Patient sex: M
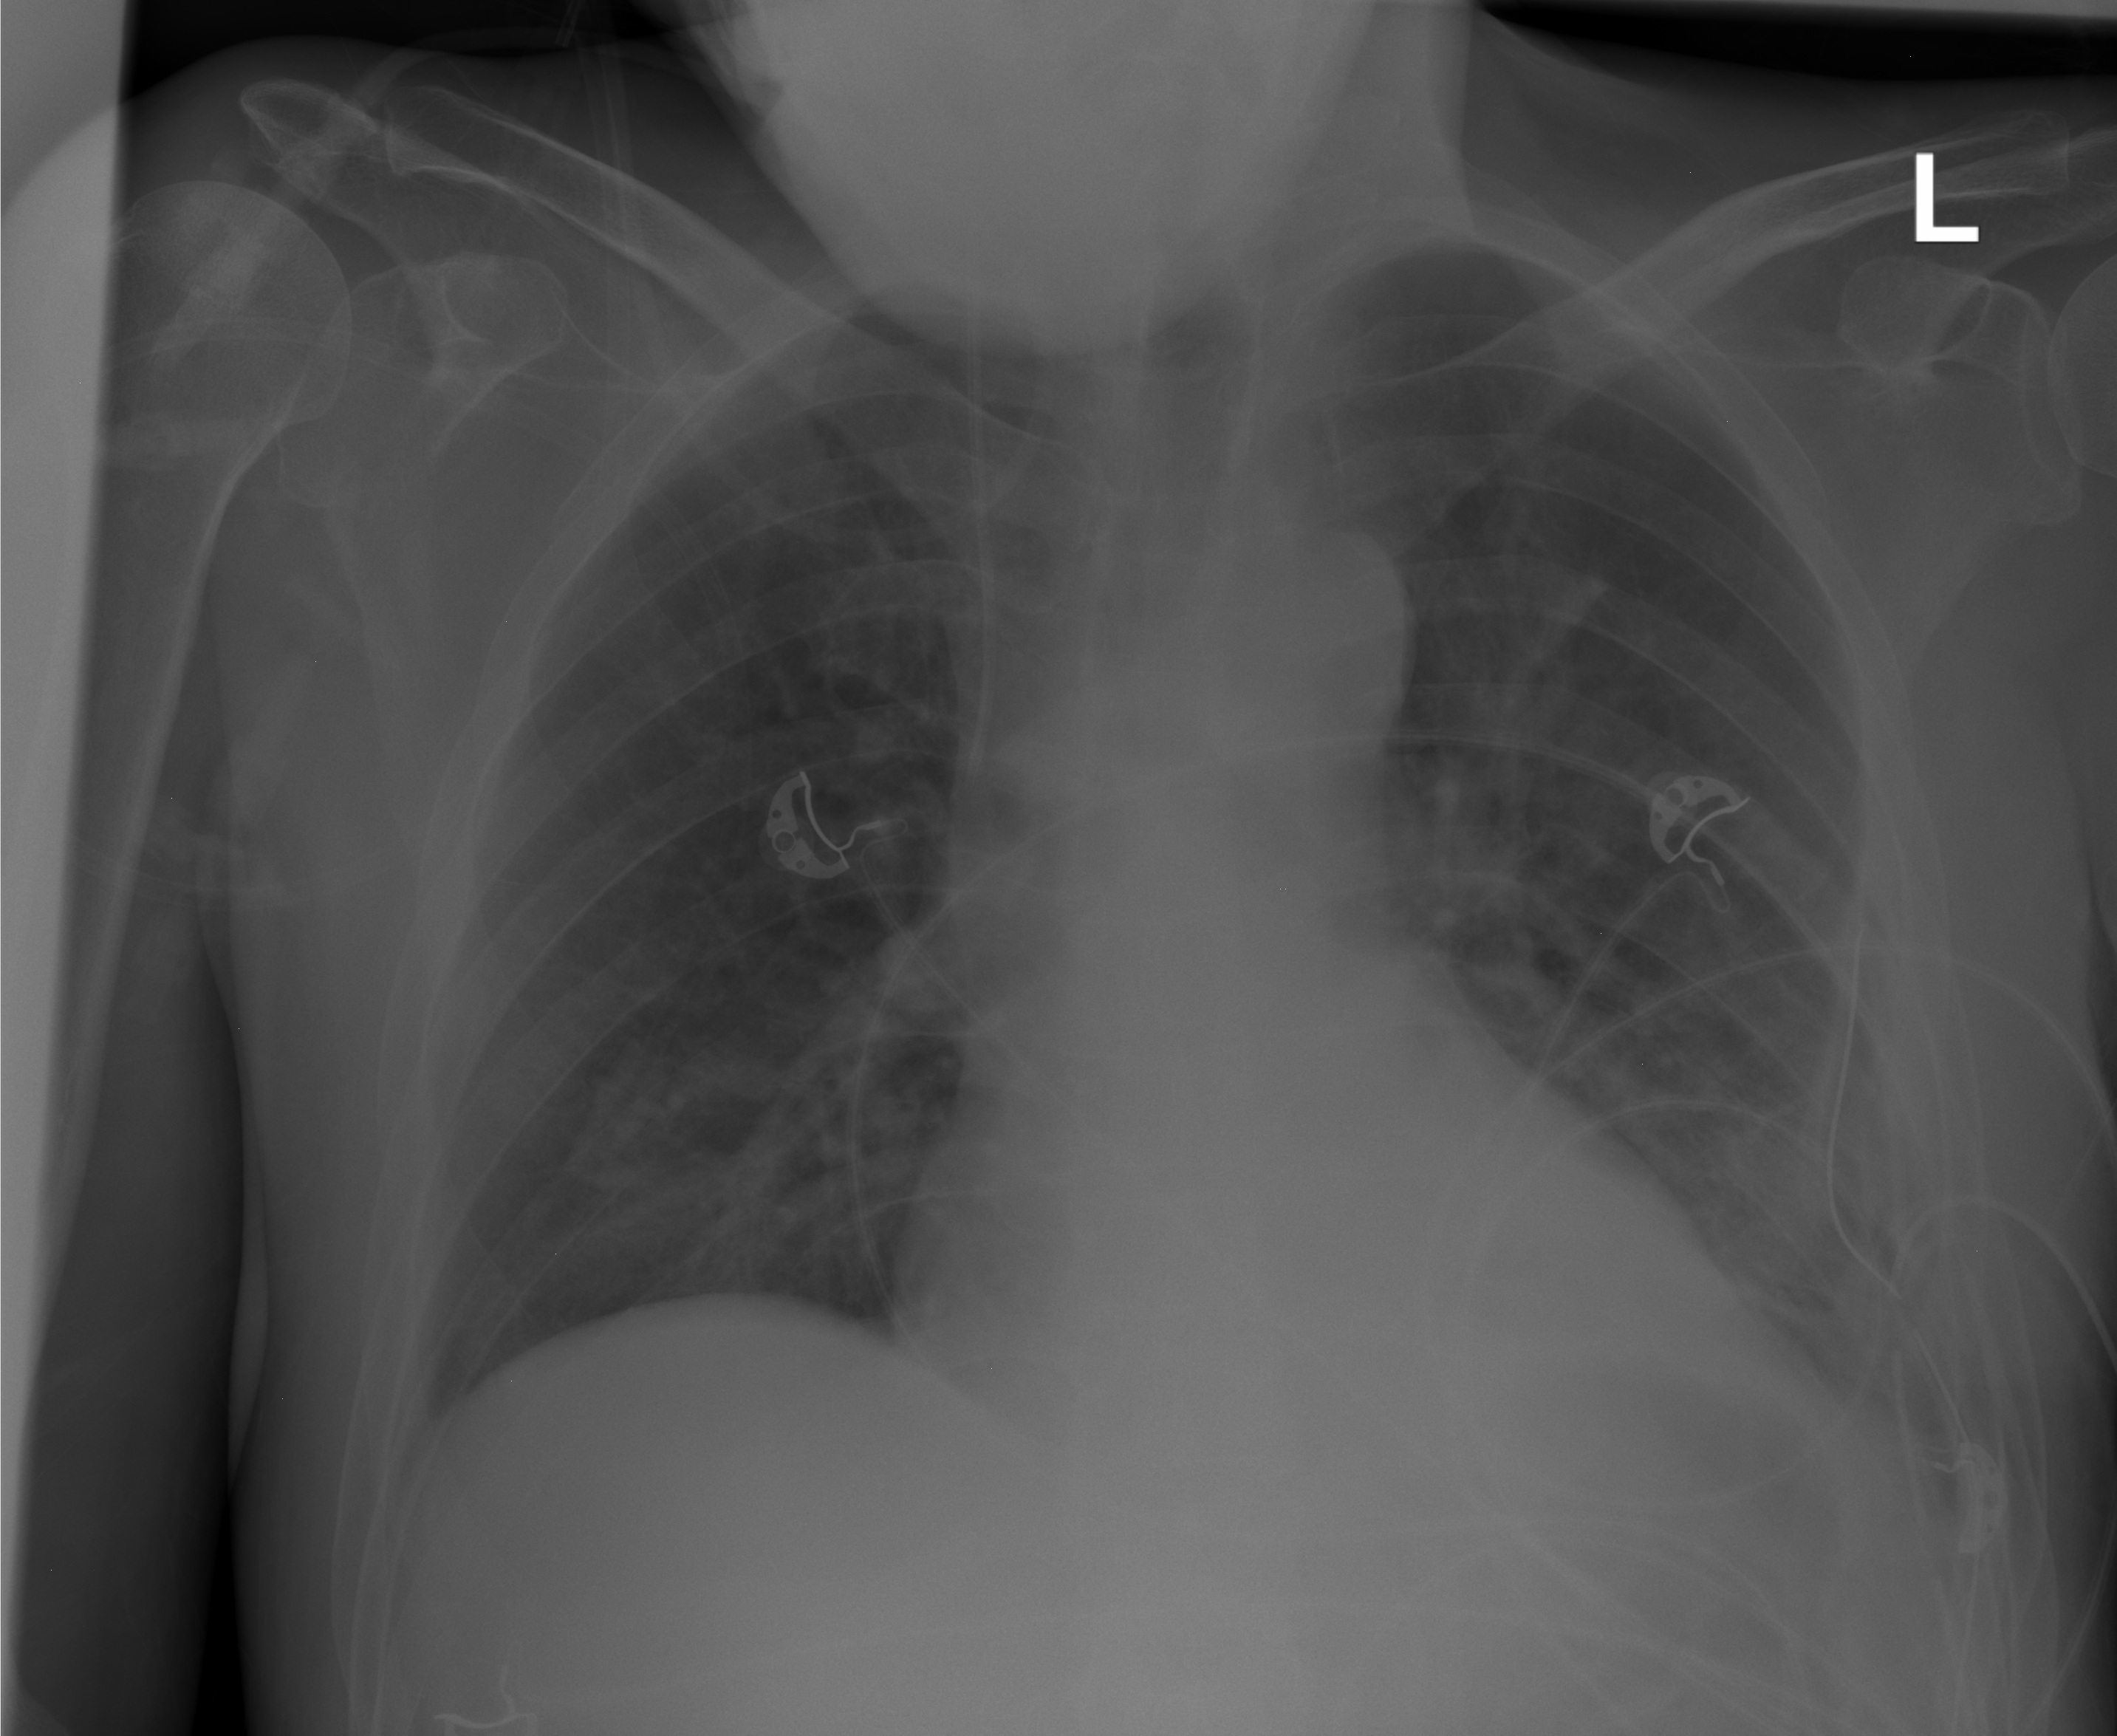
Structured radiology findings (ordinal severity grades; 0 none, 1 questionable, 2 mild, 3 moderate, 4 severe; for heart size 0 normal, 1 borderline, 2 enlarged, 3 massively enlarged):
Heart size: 0
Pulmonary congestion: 0
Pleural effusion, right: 0
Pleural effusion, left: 2
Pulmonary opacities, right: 0
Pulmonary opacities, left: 0
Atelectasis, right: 1
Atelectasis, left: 2